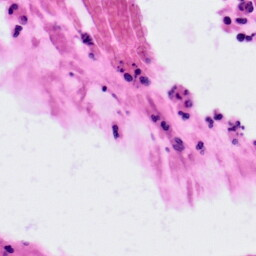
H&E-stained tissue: Colon